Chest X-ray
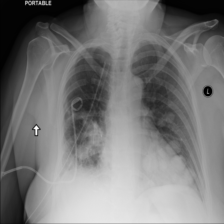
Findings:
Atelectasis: negative
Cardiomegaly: negative
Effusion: negative
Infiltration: negative
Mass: negative
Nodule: positive
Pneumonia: negative
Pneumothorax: positive
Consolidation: negative
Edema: negative
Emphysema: negative
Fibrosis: negative
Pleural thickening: negative
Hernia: negative